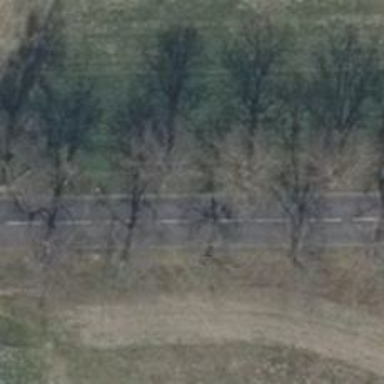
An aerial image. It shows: Row of deciduous broadleaved trees.